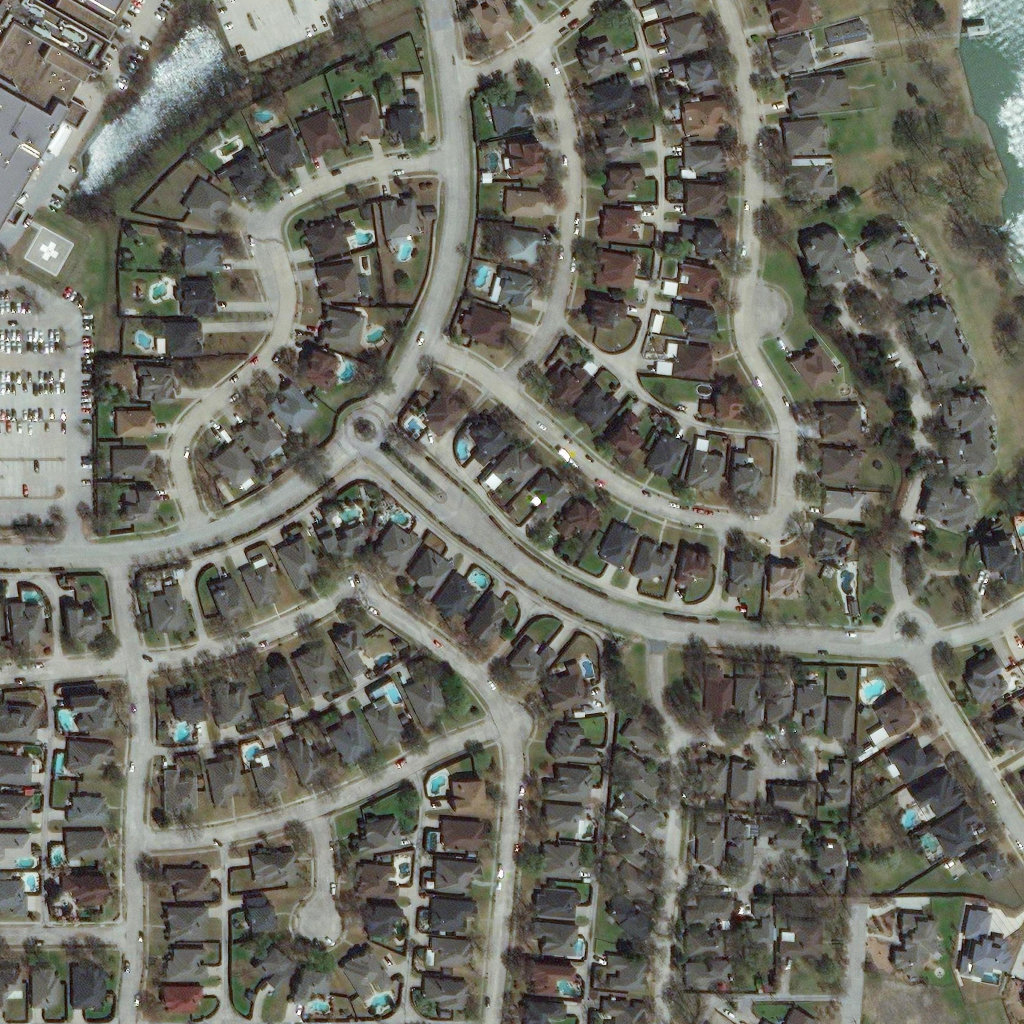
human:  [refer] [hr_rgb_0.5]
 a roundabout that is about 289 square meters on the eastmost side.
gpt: <box>[[87, 59, 90, 63, 0]]</box>

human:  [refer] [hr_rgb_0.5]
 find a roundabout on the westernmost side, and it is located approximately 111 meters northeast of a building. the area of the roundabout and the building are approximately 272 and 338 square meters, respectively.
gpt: <box>[[33, 39, 38, 44, 0]]</box>

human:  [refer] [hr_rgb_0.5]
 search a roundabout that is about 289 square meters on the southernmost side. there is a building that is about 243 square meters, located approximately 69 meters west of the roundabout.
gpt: <box>[[87, 59, 90, 63, 0]]</box>